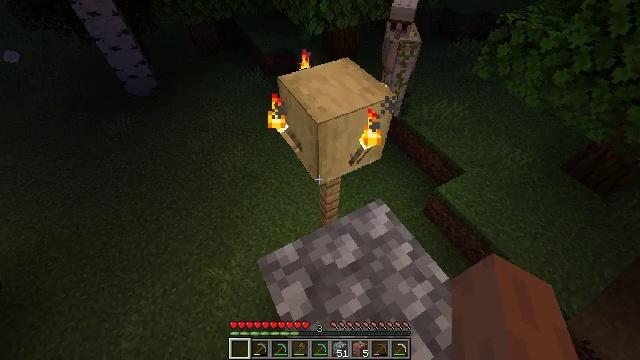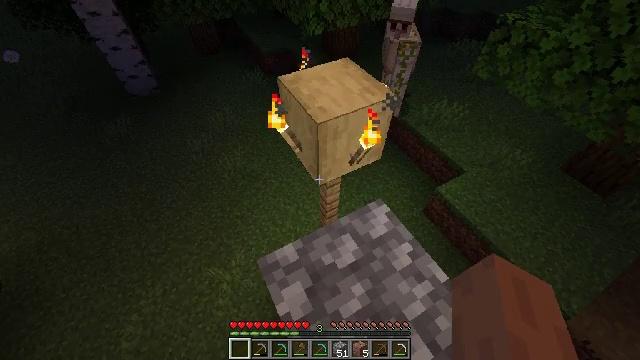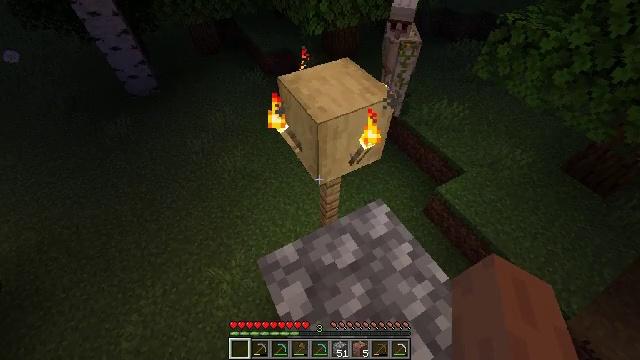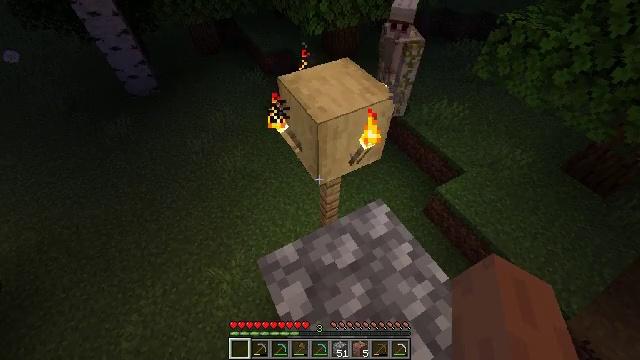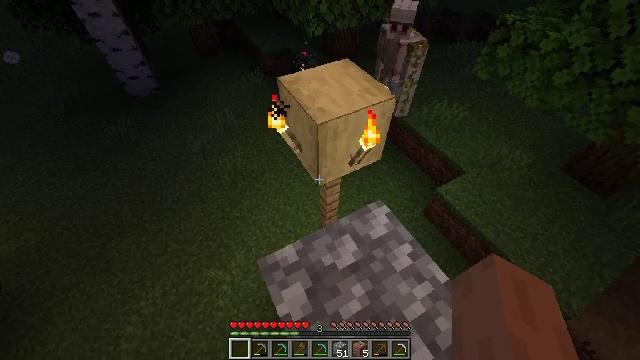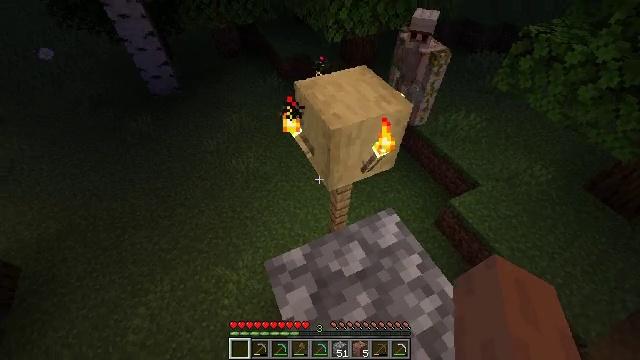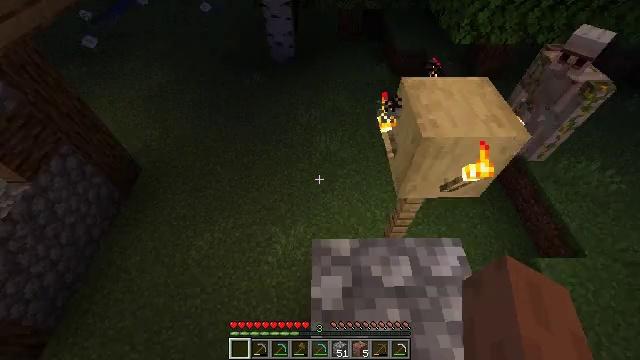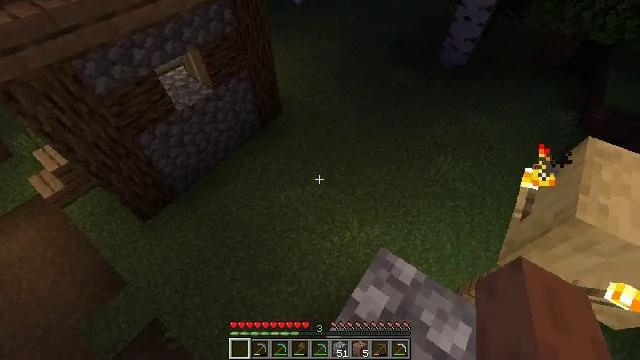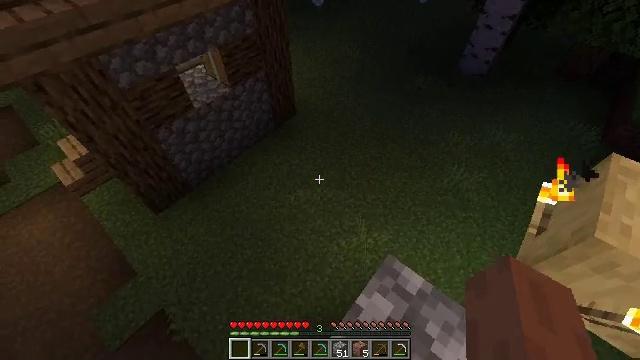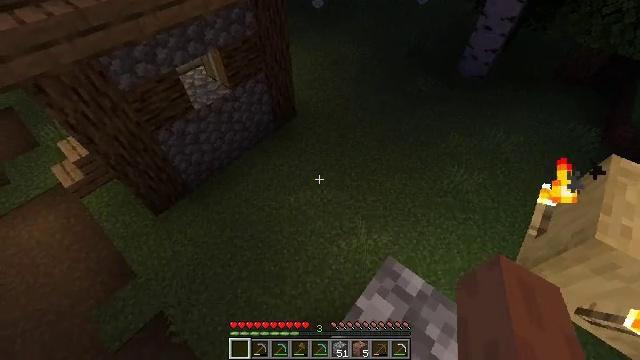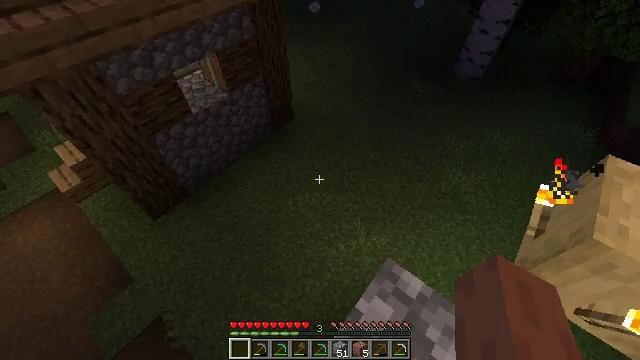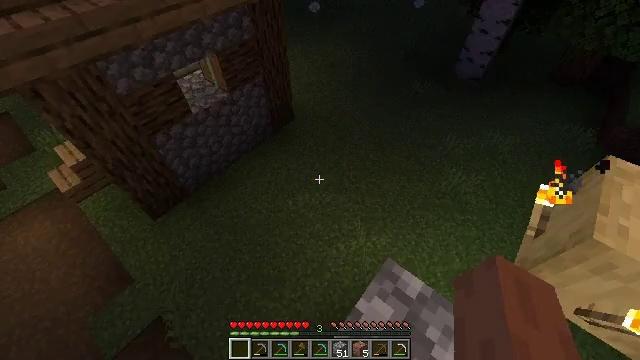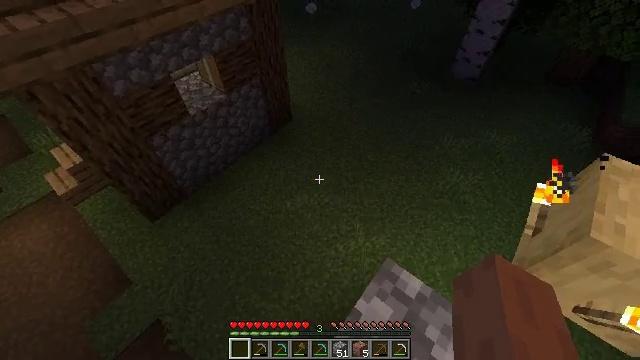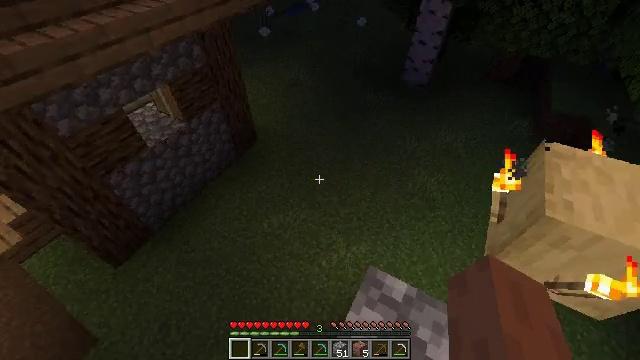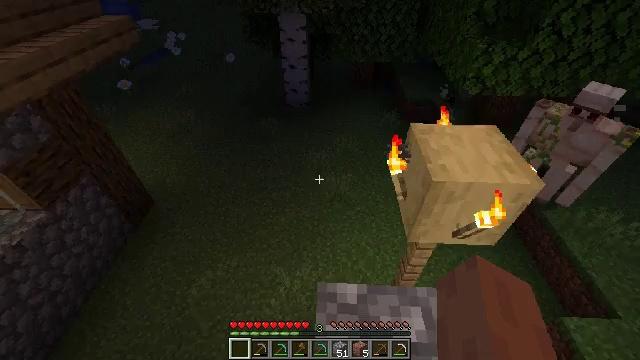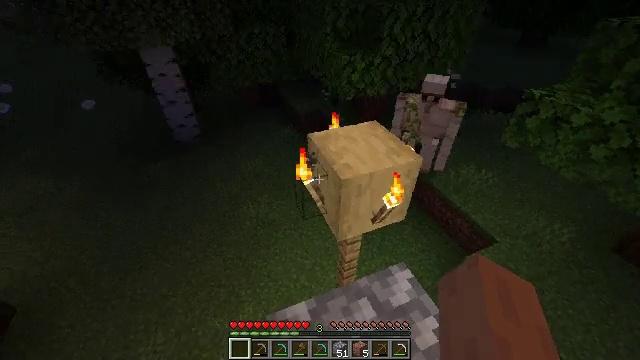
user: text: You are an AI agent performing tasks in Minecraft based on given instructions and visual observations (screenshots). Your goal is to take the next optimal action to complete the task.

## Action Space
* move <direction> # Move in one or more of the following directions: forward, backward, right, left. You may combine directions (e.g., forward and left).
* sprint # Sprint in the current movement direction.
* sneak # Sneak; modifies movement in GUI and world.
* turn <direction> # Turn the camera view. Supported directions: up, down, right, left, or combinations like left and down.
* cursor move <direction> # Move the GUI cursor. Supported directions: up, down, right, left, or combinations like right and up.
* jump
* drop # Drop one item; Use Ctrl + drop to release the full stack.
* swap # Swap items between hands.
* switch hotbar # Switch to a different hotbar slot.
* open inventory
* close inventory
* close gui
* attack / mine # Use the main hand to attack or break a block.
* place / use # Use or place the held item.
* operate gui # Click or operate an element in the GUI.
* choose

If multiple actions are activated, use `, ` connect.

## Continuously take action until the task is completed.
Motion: motion action
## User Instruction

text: Harvest stripped oak wood to use in construction.
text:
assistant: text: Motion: no_op
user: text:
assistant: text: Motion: no_op
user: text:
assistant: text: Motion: no_op
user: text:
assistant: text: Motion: no_op
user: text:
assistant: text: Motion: turn left and up
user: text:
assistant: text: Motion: turn left and down
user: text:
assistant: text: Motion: turn left and down
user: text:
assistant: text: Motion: turn left
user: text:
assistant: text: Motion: no_op
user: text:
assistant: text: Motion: no_op
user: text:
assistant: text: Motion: no_op
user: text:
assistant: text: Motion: no_op
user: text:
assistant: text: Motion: turn right and up
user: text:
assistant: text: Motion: turn right and up
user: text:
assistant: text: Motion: turn right and up
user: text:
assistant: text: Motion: turn right and up
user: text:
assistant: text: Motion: no_op
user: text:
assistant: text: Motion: no_op
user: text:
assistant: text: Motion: no_op
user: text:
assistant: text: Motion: no_op
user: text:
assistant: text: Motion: no_op
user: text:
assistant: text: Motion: no_op
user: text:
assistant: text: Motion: no_op
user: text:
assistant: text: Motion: no_op
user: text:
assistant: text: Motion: no_op
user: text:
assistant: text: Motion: no_op
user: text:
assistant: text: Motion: no_op
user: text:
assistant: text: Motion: no_op
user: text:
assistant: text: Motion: no_op
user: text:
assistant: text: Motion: no_op